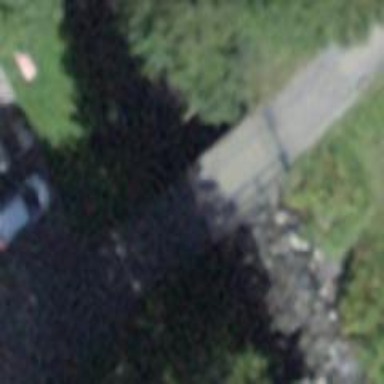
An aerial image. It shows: Unclassified road with asphalt surface running over bridge.